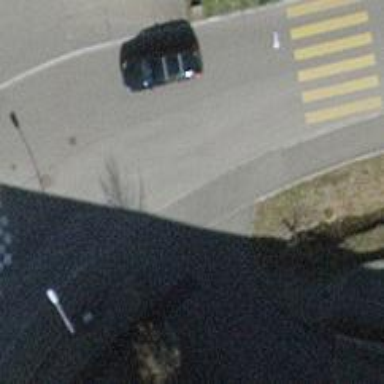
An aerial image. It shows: Unmarked crossing with traffic calming table.